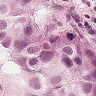
Metastatic tissue present: yes